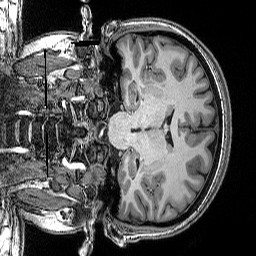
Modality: T1w
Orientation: coronal
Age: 25
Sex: female